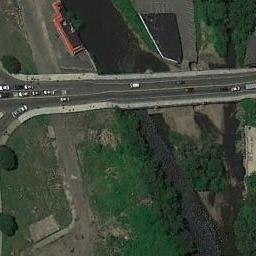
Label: bridge